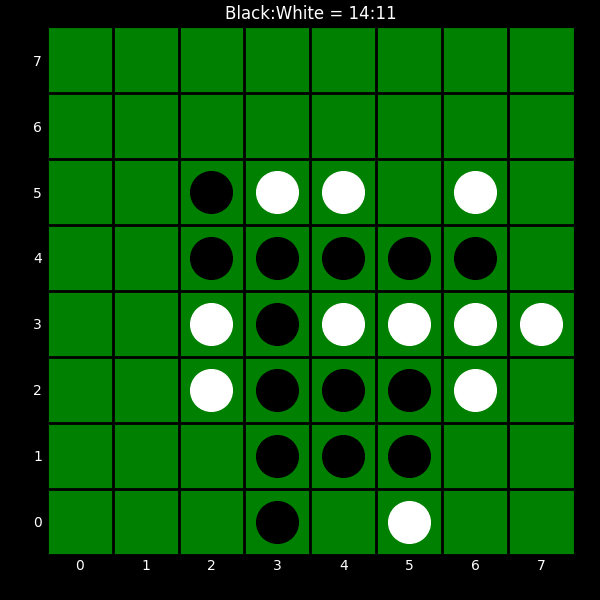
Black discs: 14
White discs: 11